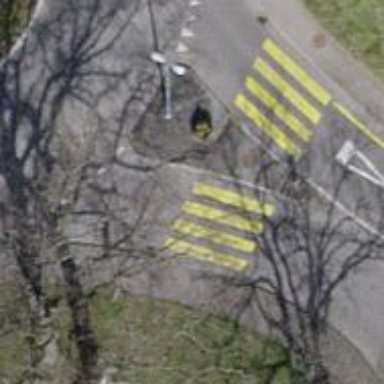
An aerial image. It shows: Footway with asphalt surface and crossing.